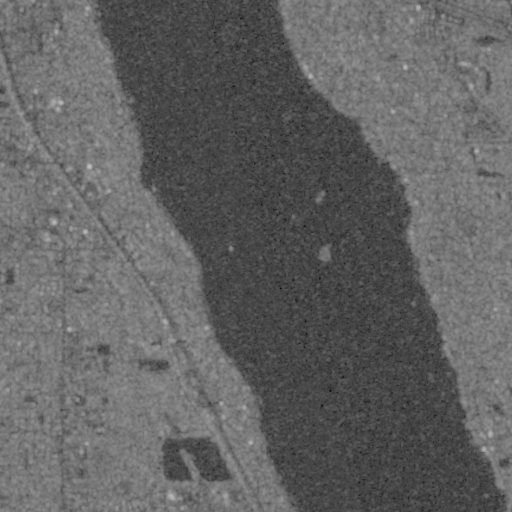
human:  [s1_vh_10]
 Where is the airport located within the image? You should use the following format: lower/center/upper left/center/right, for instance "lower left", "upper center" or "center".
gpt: The airport is located in the upper right of the image.
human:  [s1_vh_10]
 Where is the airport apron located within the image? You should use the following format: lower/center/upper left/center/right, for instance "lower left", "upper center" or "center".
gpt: The airport apron is located in the upper right of the image.
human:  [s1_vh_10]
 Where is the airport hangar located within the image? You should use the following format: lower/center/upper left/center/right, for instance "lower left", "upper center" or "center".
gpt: The airport hangar is located in the upper right of the image.
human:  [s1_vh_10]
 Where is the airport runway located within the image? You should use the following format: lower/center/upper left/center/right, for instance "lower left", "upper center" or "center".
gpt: The airport runway is located in the upper right of the image.
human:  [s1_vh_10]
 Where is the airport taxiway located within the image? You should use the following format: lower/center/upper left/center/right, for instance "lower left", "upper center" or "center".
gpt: The airport taxiway is located in the upper right of the image.
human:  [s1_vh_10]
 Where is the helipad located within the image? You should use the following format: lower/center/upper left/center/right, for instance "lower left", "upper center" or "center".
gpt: The helipad is located in the upper left of the image.
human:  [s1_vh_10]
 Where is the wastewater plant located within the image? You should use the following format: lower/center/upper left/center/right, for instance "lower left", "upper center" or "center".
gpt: The wastewater plant is located in the upper left of the image.
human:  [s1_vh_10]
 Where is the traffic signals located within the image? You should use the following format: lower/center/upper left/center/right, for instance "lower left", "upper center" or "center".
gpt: The traffic signals is located in the left of the image.
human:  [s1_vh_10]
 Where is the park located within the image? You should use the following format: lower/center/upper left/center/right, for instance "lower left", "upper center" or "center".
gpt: There is no park in the image.

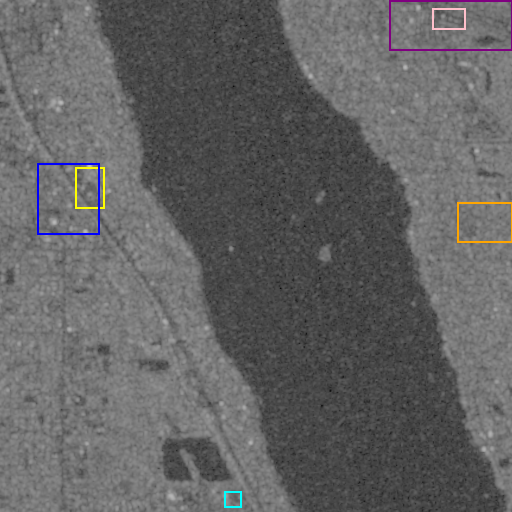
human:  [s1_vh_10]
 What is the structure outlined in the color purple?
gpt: The structure outlined in purple is an airport.
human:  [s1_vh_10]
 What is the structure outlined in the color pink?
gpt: The structure outlined in pink is an airport apron.
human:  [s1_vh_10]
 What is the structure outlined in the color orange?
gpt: The structure outlined in orange is a park.
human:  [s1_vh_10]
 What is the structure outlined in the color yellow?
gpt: The structure outlined in yellow is a parking lot.
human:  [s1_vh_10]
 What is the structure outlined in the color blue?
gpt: The structure outlined in blue is a wastewater plant.
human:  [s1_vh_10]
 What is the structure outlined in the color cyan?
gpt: The structure outlined in cyan is a building.
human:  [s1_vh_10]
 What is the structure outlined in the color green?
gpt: There is no green outline.